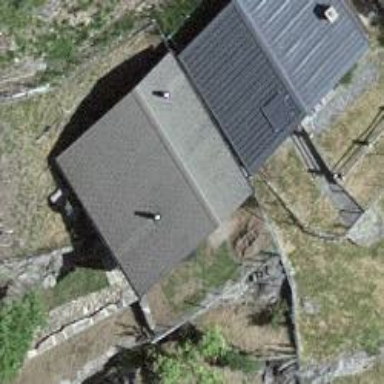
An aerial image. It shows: Simple house.